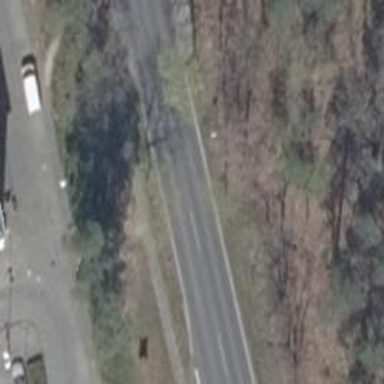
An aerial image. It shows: Asphalt road classified as primary highway.